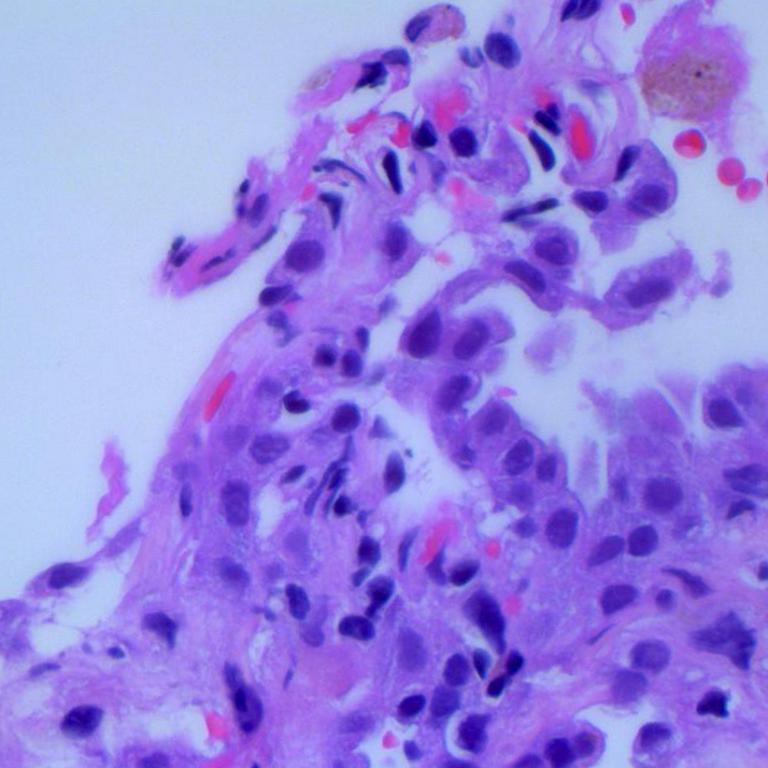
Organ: lung
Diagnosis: adenocarcinomas